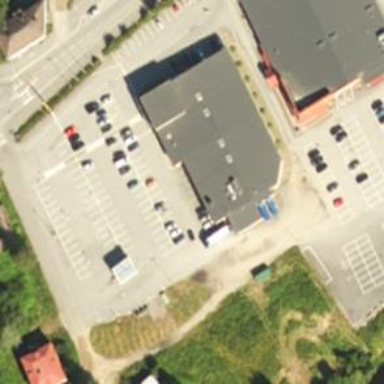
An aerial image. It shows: Retail building.